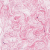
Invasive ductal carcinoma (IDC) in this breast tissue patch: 0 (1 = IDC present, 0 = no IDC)